Interaction volume radius: 10 \u00c5
Interaction volume height: 30 \u00c5
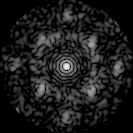
Disorder parameter: 0.5925